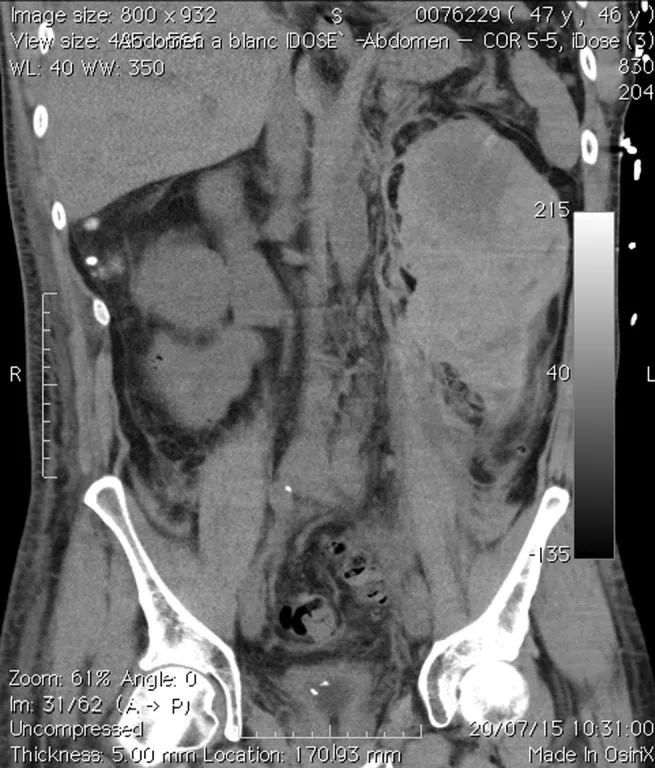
Coronal CT image of a massive subcapsular and retroperitoneal renal hematoma in the left hemiabdomen after a third consecutive SWL treatment of a calculus in the left UPJ. SWL, extracorporeal shockwave lithotripsy; UPJ, ureteropelvic junction.
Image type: radiology (ct)